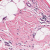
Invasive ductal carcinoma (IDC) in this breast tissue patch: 0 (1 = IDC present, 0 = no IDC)